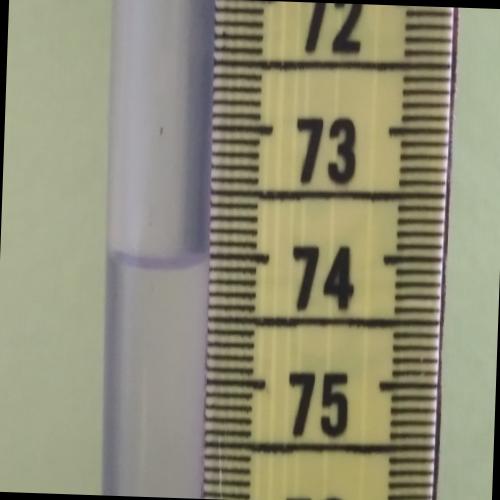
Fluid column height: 74.1 cm